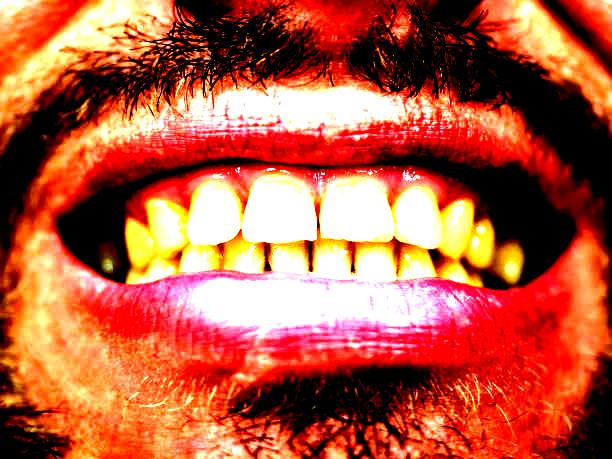
Condition: Calculus